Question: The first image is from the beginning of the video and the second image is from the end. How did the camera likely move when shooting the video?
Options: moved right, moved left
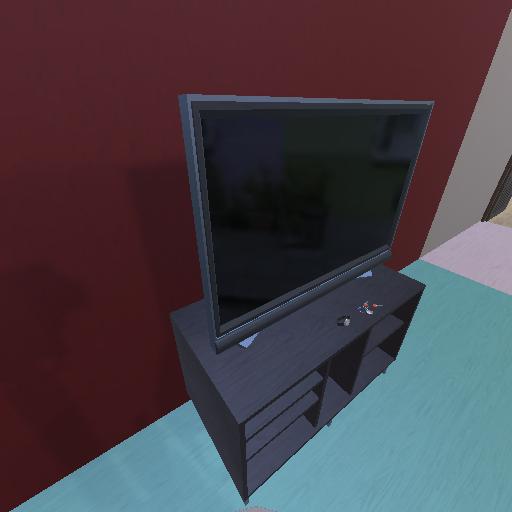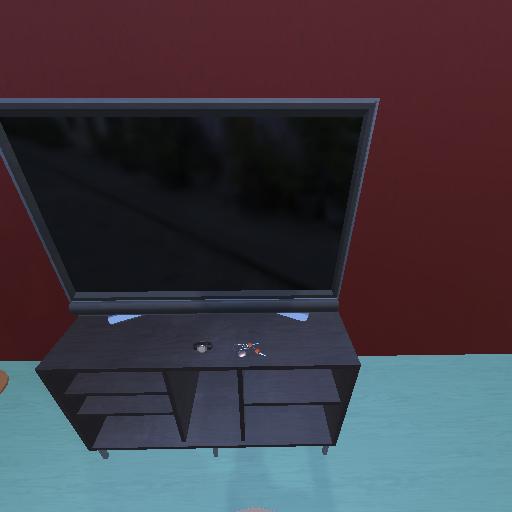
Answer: moved right